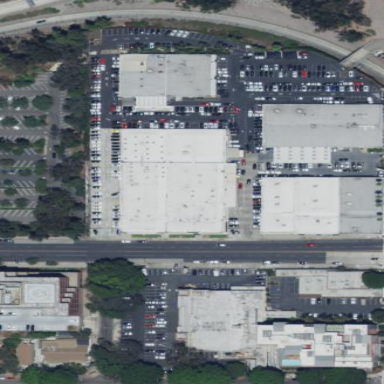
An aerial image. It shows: Commercial building used for cars.